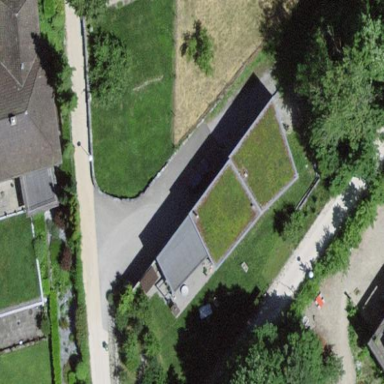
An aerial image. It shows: Building with flat roof covered in grass.